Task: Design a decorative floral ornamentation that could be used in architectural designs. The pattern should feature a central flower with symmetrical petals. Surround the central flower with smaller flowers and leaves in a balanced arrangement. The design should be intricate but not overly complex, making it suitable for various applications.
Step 1033:
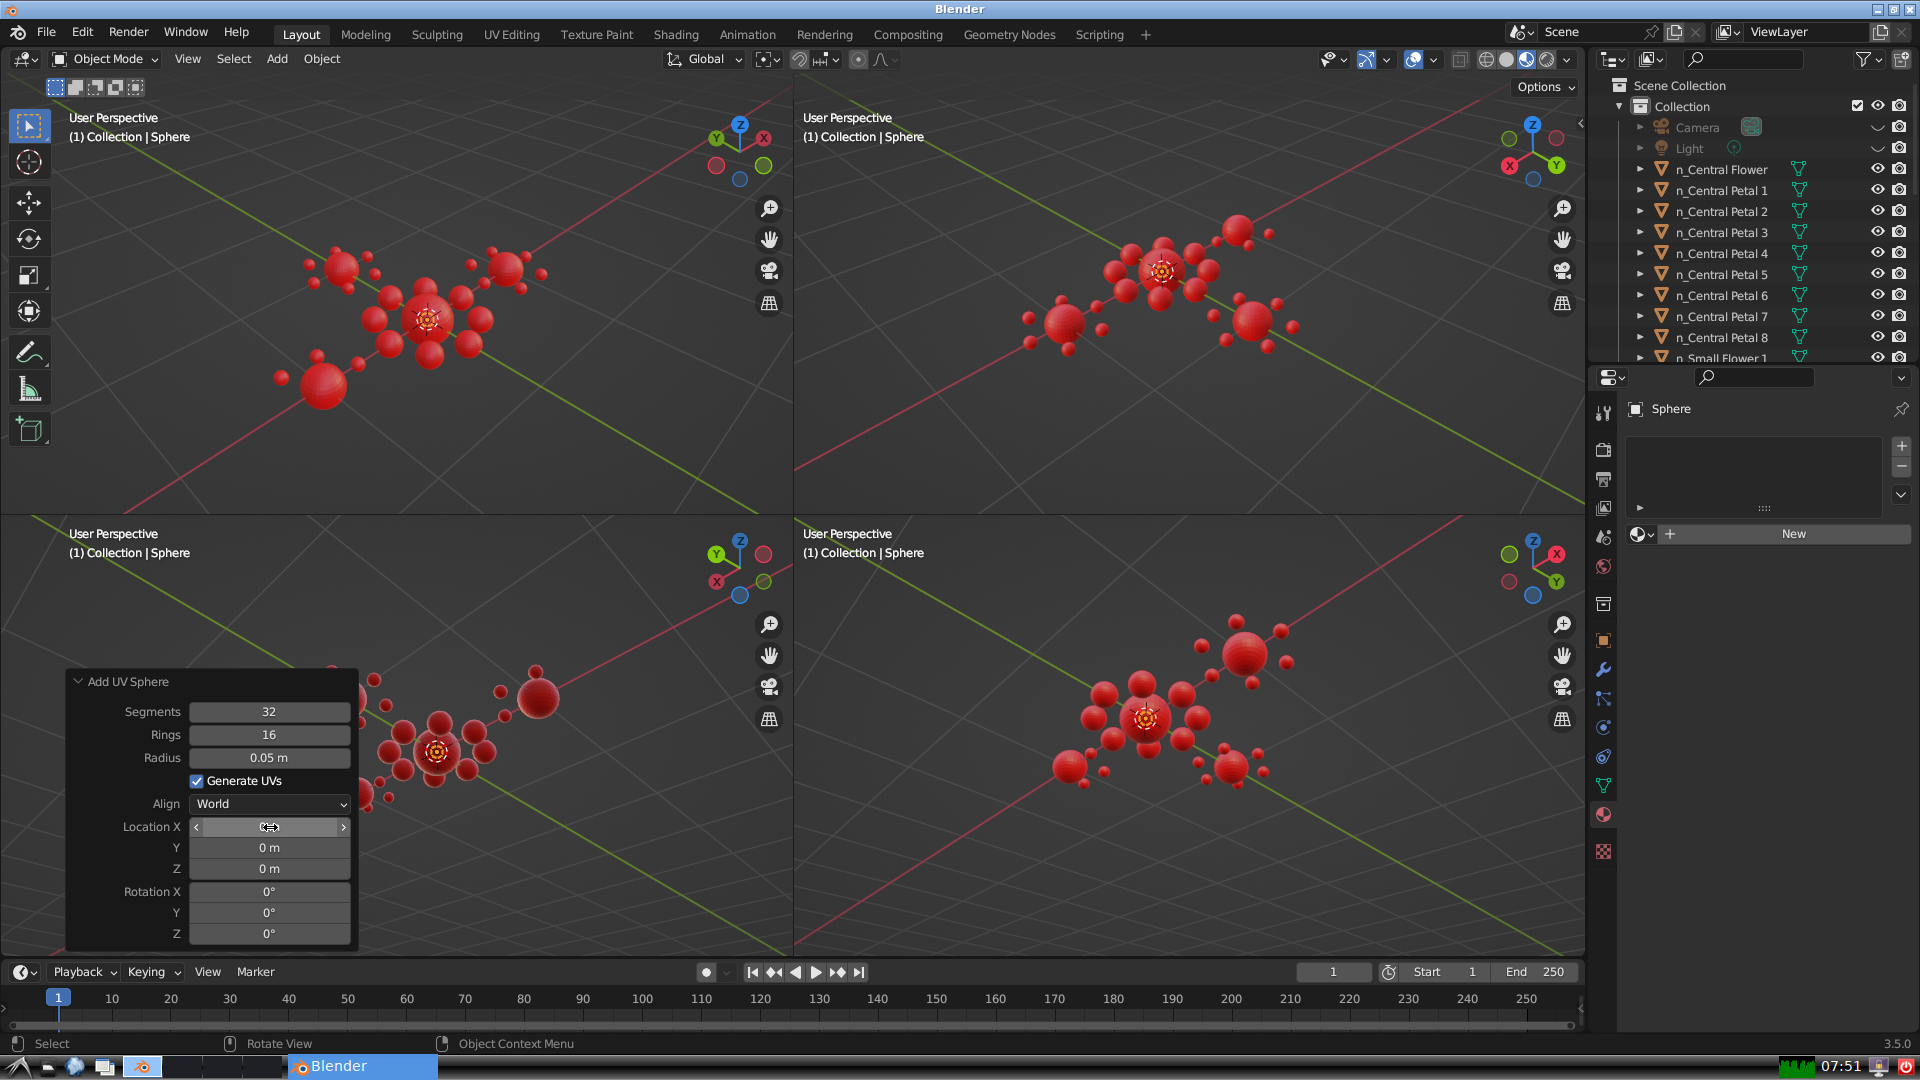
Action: click: no